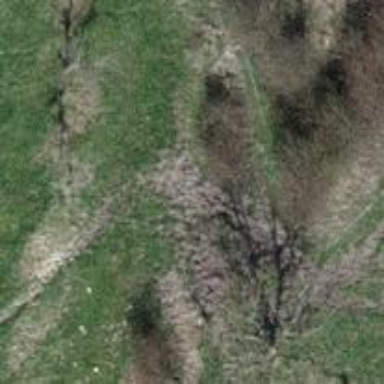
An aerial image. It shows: Patch of scrub vegetation.